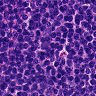
Metastatic tissue present: no